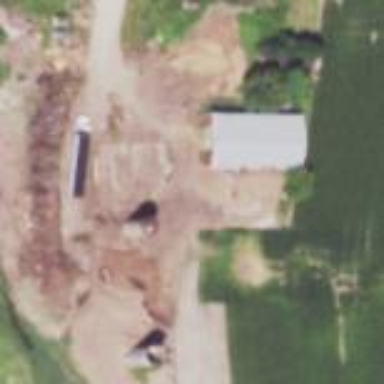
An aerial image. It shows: Farmyard area.